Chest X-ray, PA view. Patient: 37 years old, sex M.
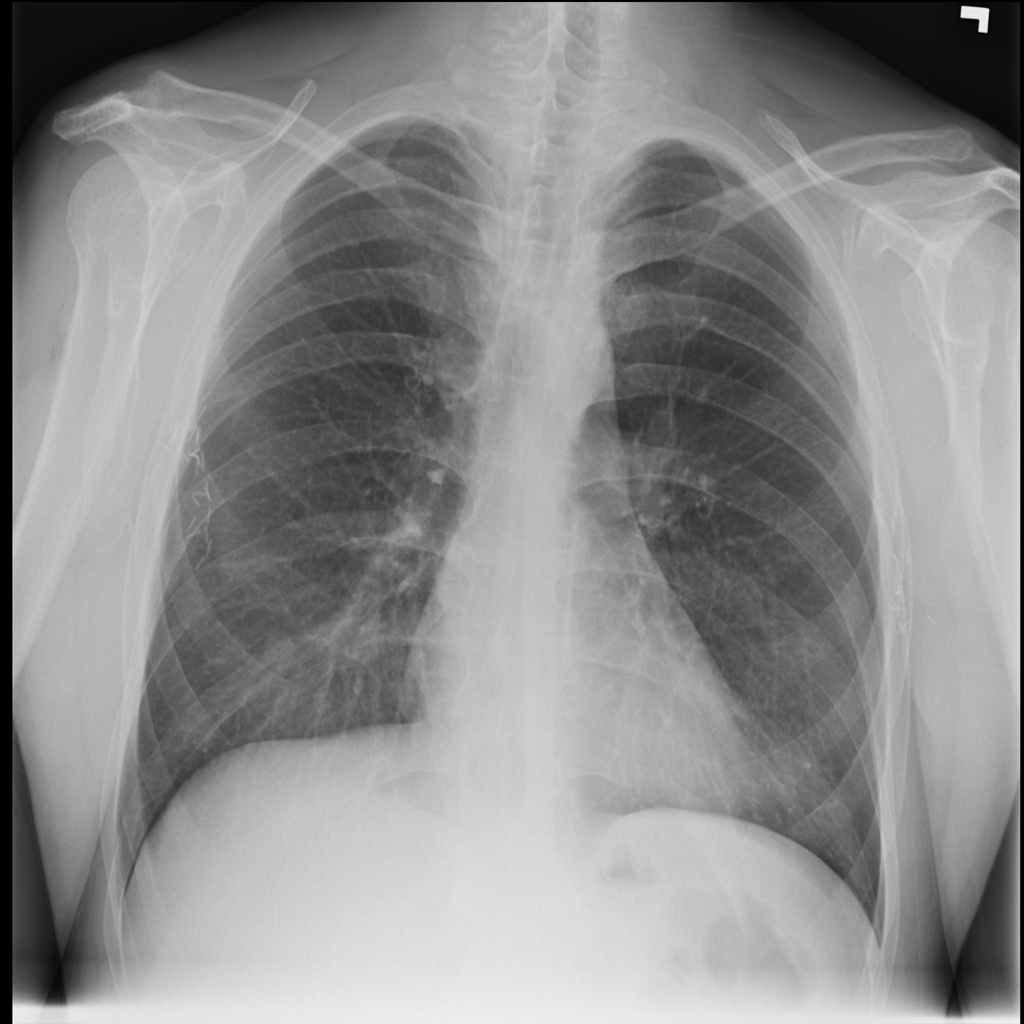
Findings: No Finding